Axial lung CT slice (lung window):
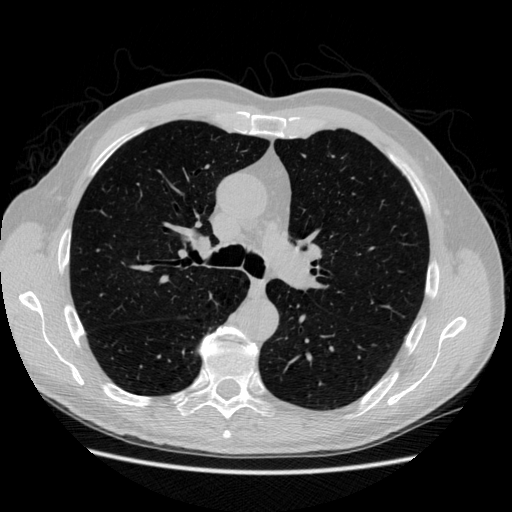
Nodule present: no